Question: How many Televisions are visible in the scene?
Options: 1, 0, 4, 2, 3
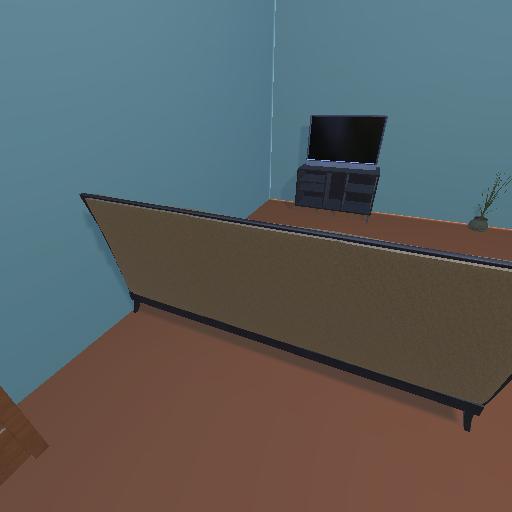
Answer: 1